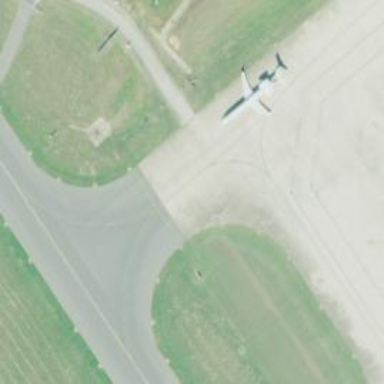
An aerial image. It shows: Image of taxiway at airport.